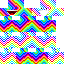
A female human skin with medium skin, wearing brown long hair dressed in a blue hoodie and black pants, featuring a closed mouth.